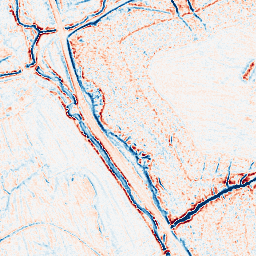
Category: edge_preserving
Decomposition family: anisotropic_diffusion
Decomposition parameters: iterations: 20
kappa: 30
gamma: 0.05
Upsampling method: cubic_mitchell
Upsampling parameters: scale: 2
Upsampling scale: 2